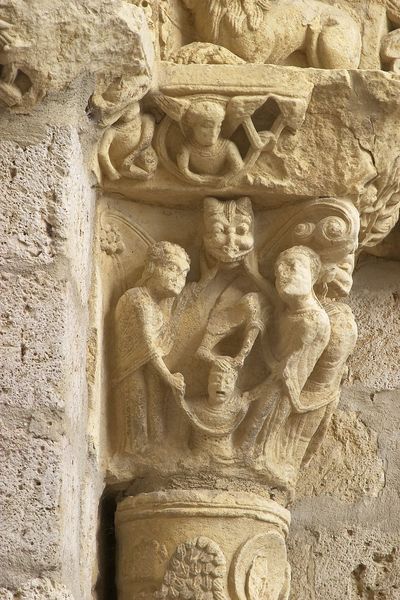
Titel: Kirche Santiago in Carrion de los Condes
Standort: Carrion de los Condes, Kirche Santiago (EU - E)
Schlagwörter: flügel, mann, wasser, weiß, gelb, menschen, ocker, mund, männer, pfeiler, säule, haus, tiere, beige, alt, wand, architektur, halten, stein, familie, gewänder, kind, paar, pflanze, pflanzen, engel, engelchen, skulptur, mähne, relief, ecke, mauer, steinmauer, pilaster, figuren, detail, verzierung, plastik, steinmetz, foto, dämon, kapitell, portal, gesims, skulpturen, voluten, sandstein, hölle, schreien, teufel, wesen, romanik, greif, greifvogel, löwe, fresko, schnecke, traube, taufe, ungeheuer, drache, helfen, relieff, gebälk, fratze, monster, untier, bildhauer, pranke, verwittert, bruchstelle, ertränken, fenschen